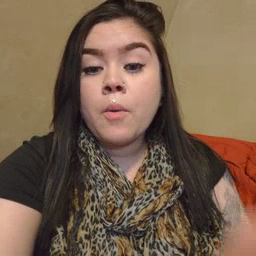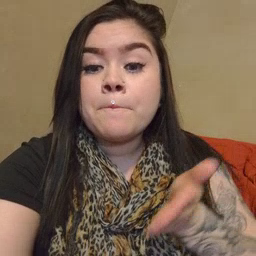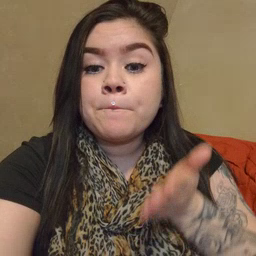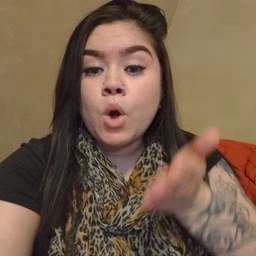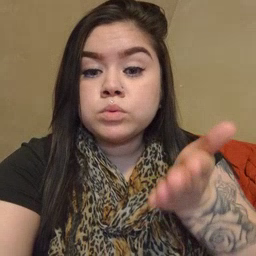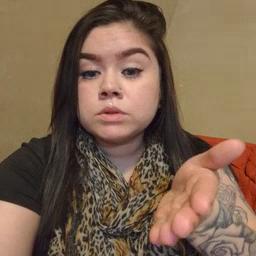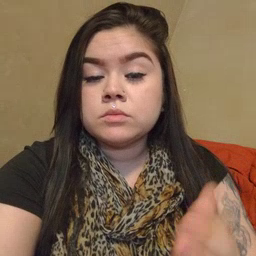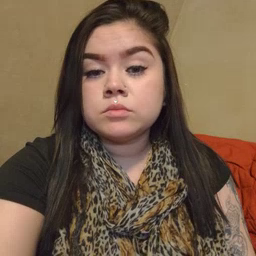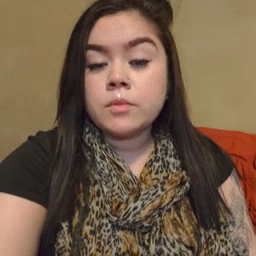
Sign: boat